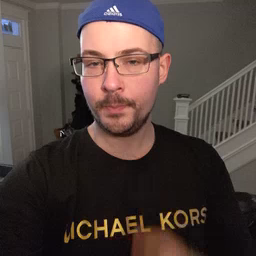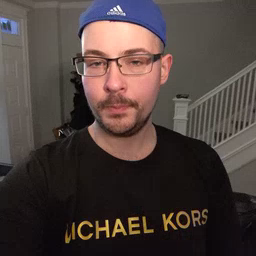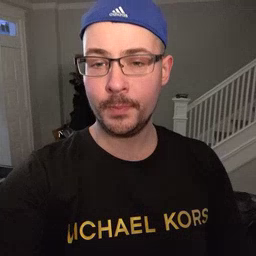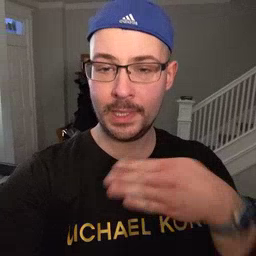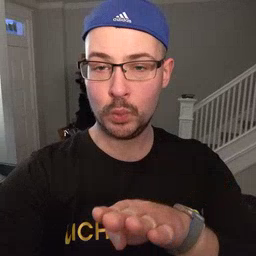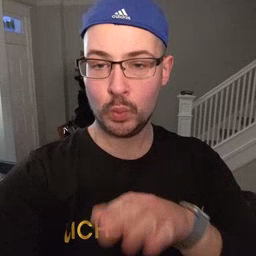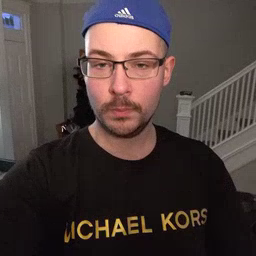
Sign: into